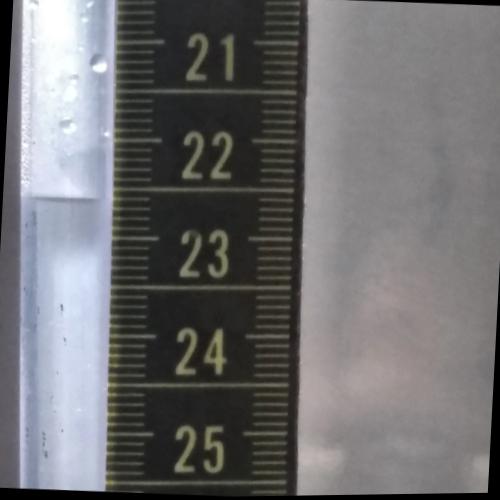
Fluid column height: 22.6 cm